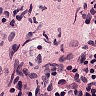
Metastatic tissue present: no